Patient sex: M
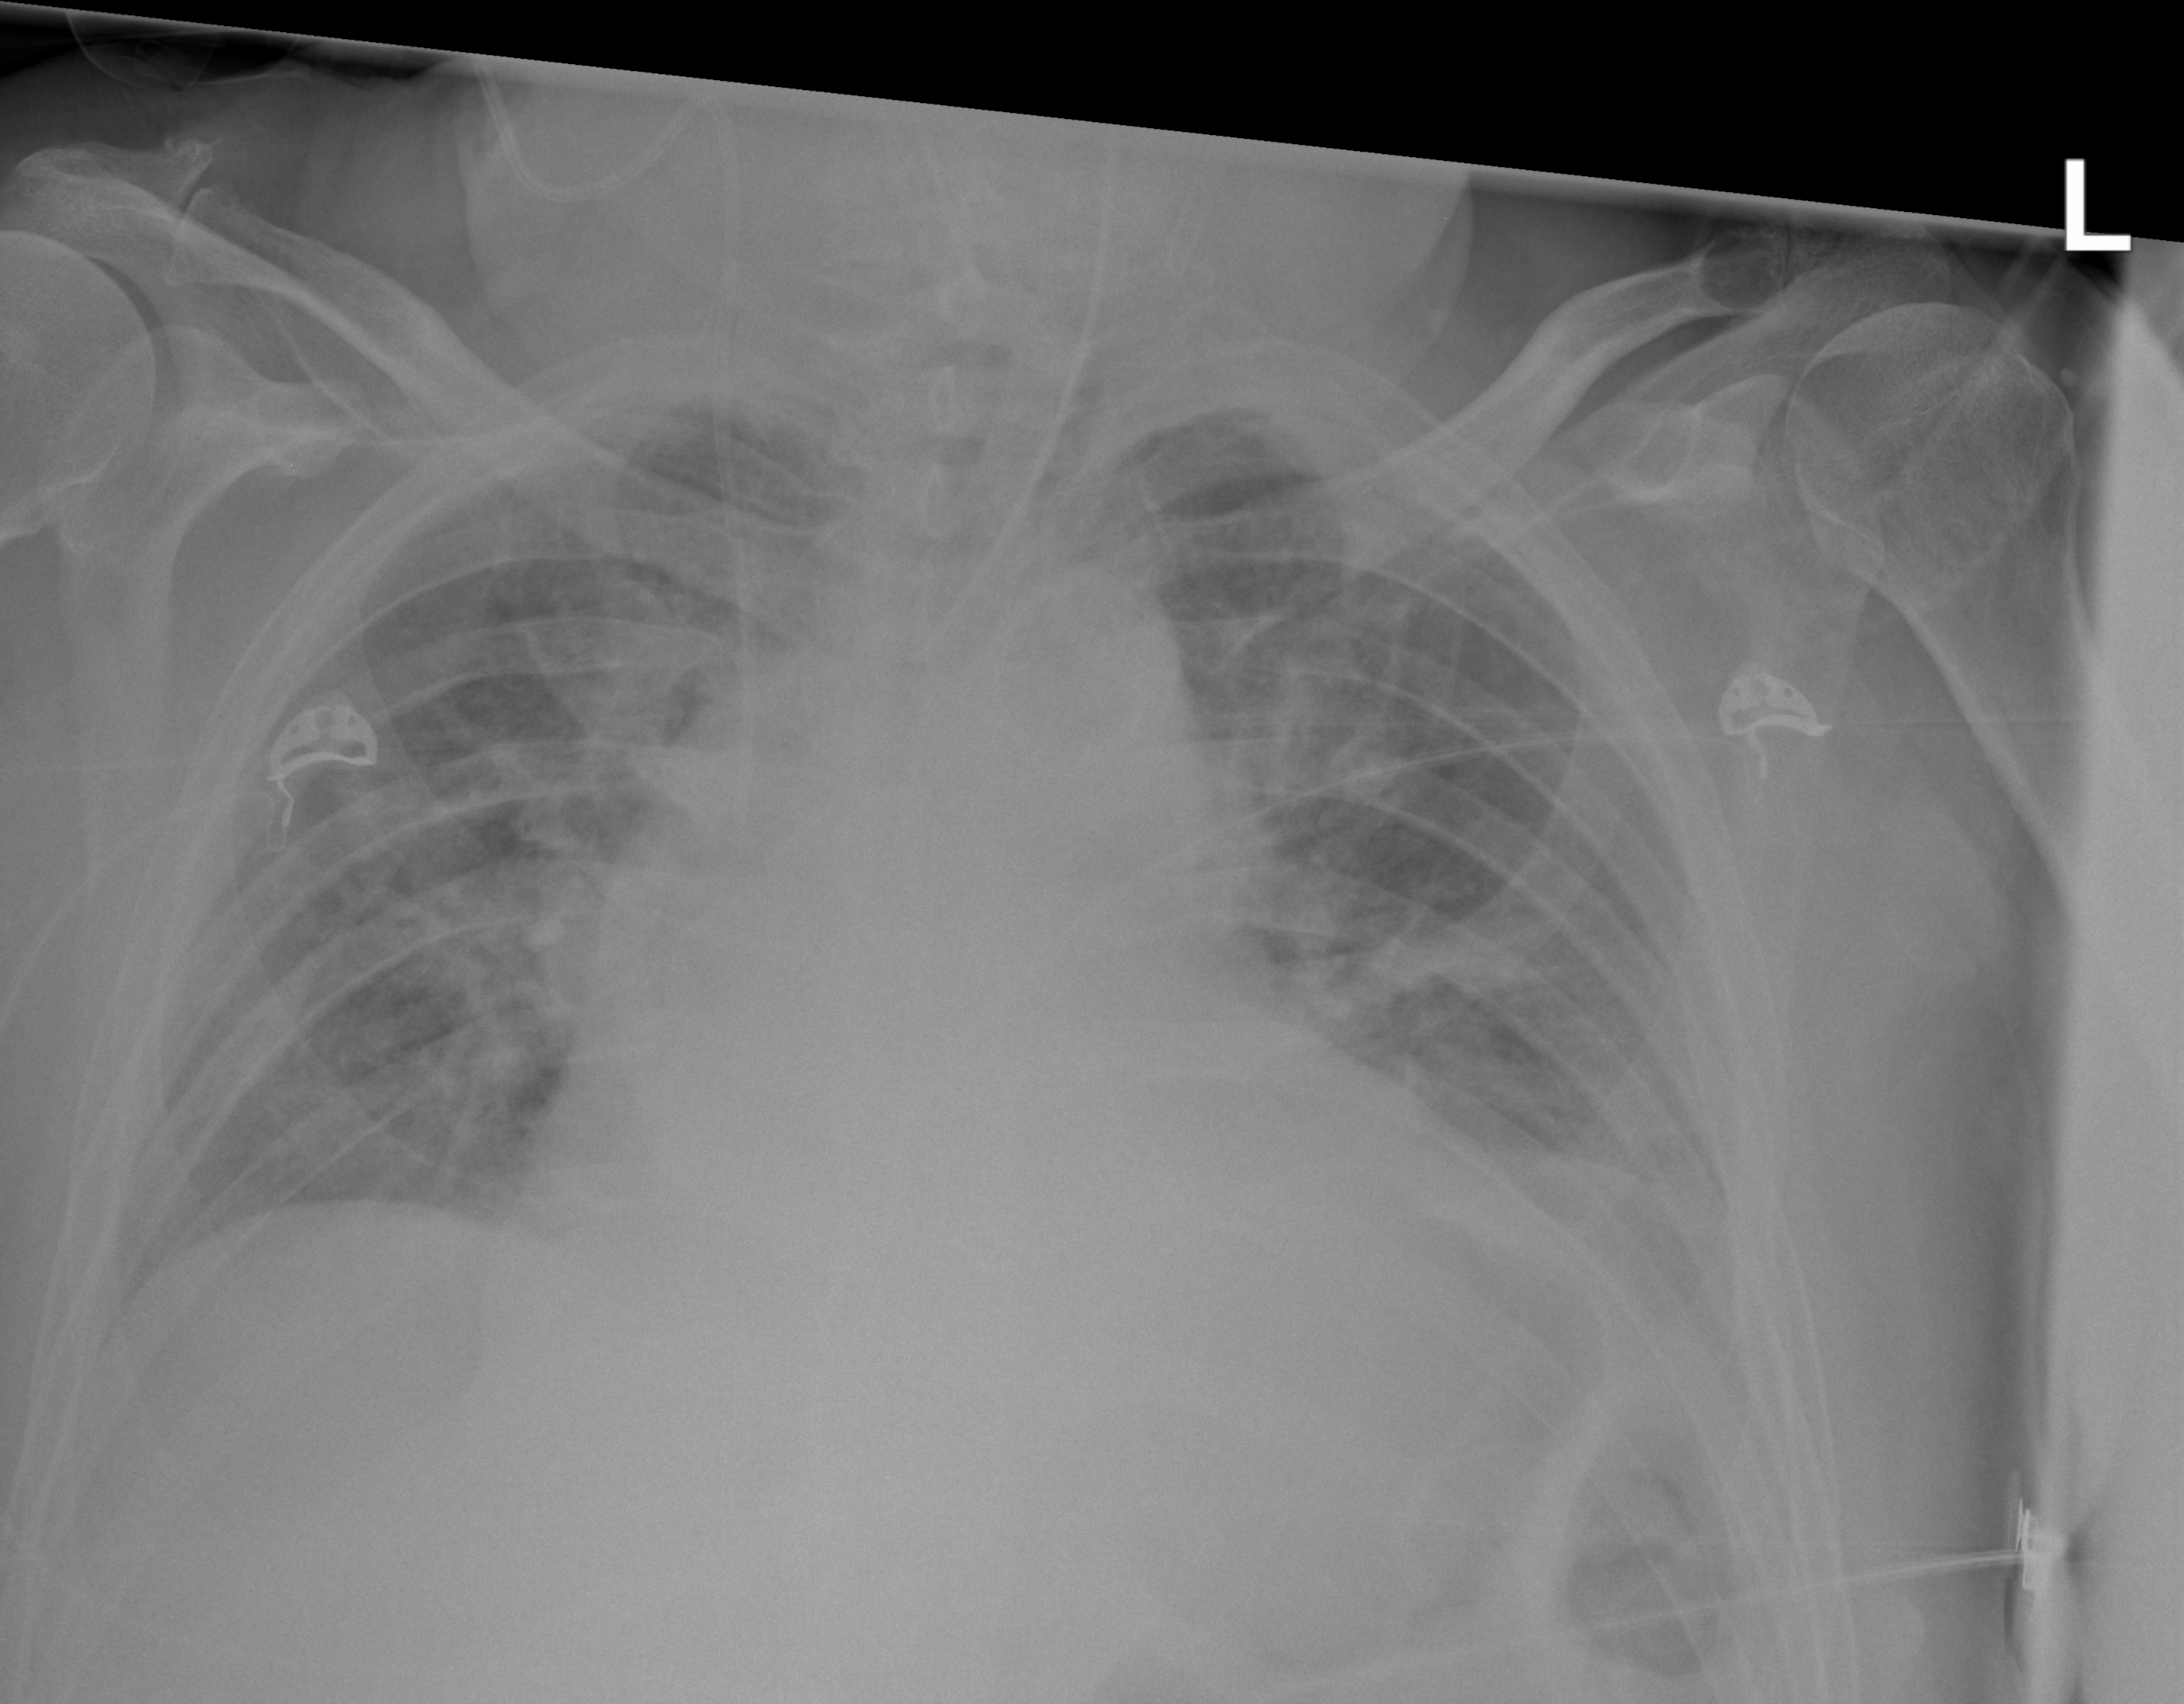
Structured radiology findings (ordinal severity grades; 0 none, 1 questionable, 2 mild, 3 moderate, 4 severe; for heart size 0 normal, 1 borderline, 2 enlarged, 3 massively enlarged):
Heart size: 2
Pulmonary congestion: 2
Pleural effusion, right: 0
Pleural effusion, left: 2
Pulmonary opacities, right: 2
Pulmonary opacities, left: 2
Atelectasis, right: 2
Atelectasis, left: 2